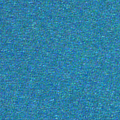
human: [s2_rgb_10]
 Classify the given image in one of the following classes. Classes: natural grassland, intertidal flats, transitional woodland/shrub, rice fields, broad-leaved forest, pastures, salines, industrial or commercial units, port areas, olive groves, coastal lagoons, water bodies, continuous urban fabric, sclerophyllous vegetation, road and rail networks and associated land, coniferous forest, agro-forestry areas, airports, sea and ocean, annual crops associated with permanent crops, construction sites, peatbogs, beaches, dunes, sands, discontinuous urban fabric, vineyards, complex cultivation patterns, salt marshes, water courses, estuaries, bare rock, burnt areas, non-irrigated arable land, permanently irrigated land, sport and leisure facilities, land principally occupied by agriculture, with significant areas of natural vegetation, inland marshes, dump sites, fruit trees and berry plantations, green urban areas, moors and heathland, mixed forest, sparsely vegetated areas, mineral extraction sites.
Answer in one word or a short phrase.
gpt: sea and ocean